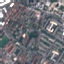
Land use / land cover: Residential